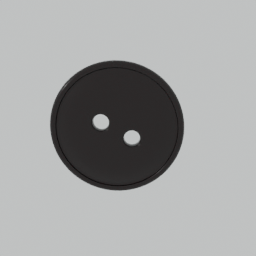
Label: people